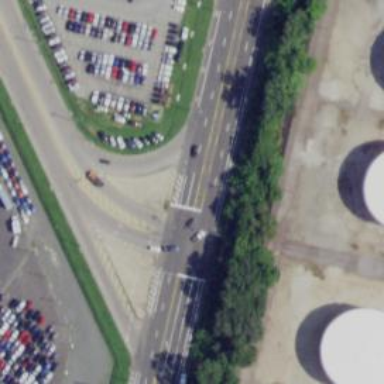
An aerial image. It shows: Tertiary link road with asphalt surface.